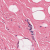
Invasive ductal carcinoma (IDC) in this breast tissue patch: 0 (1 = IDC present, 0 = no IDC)